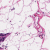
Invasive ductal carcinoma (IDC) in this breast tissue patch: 0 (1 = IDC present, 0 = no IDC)